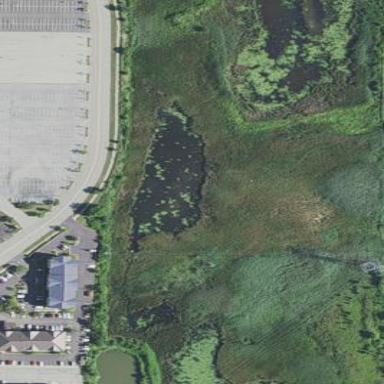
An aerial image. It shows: Pond with natural water.